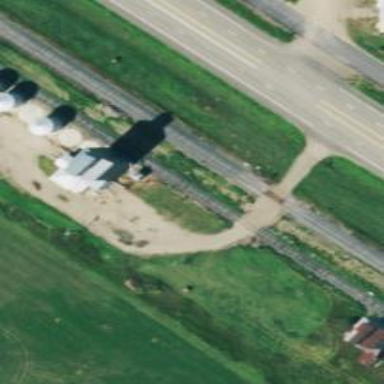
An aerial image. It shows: Rail spur service.